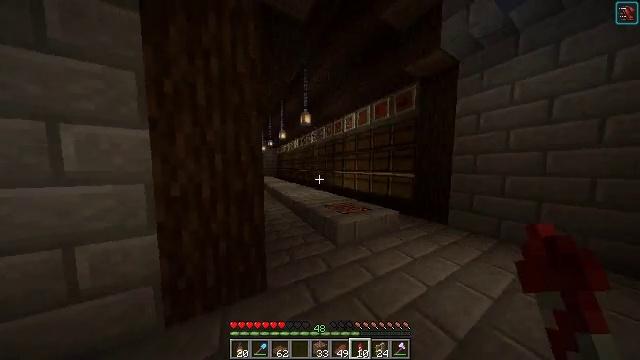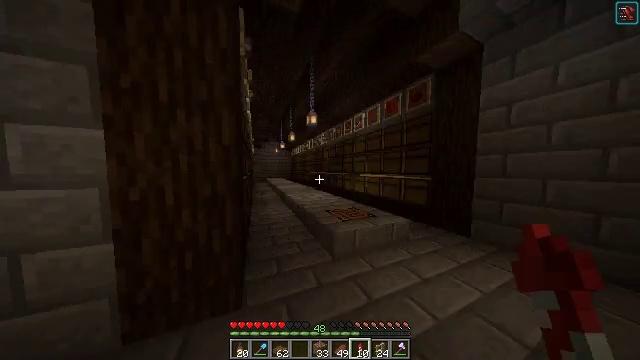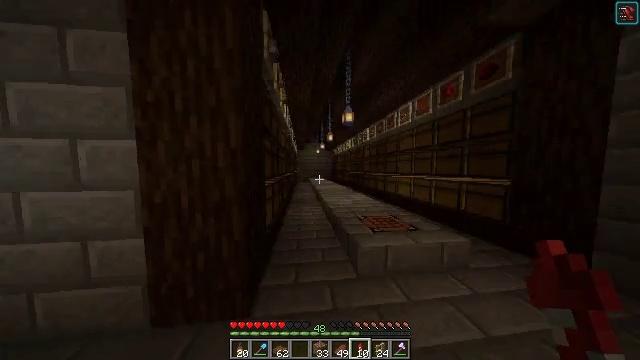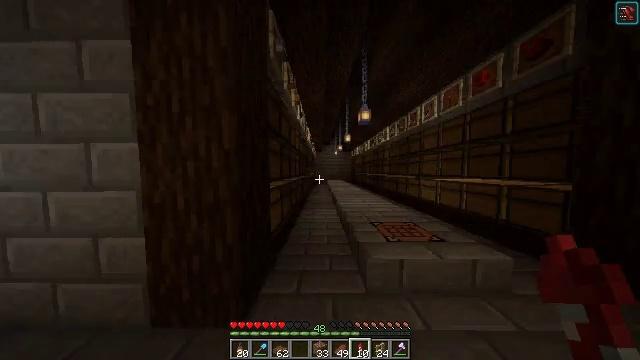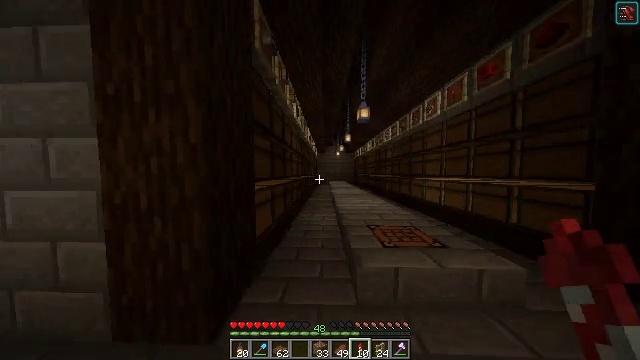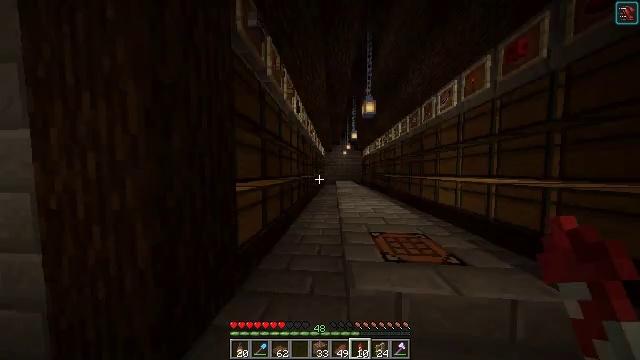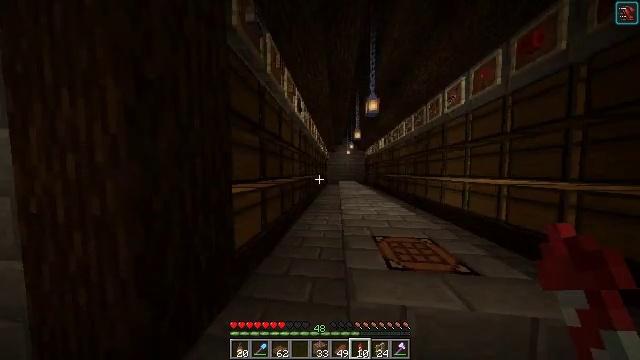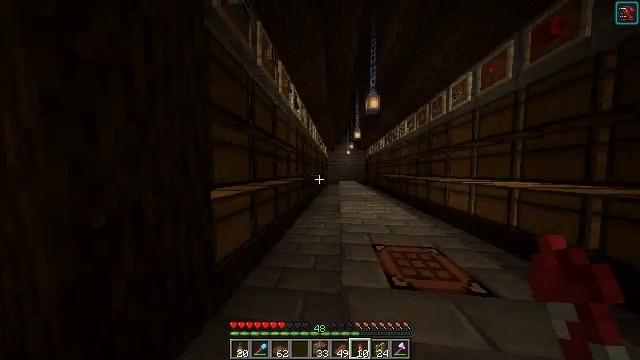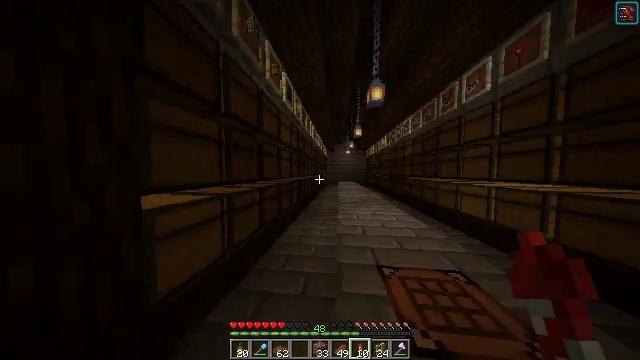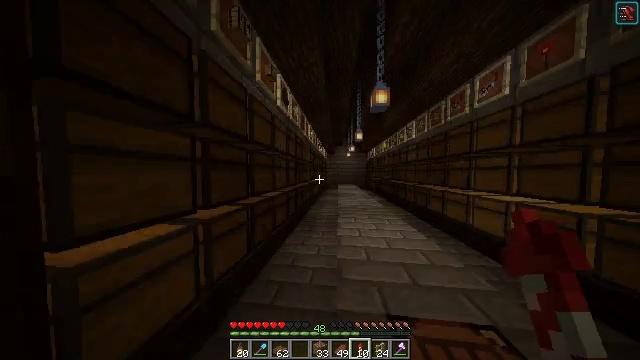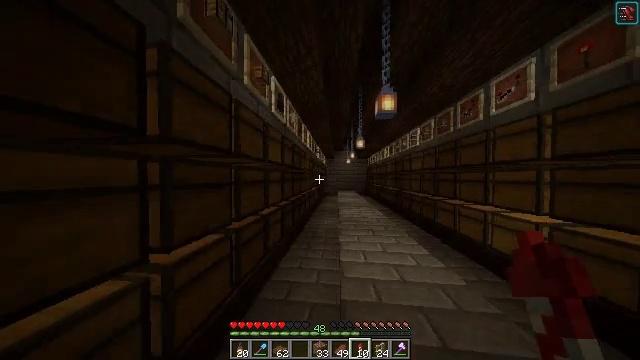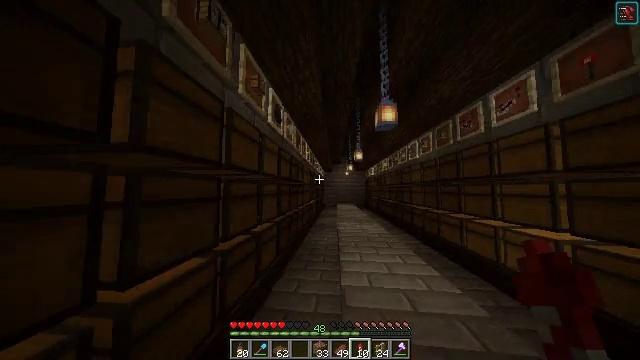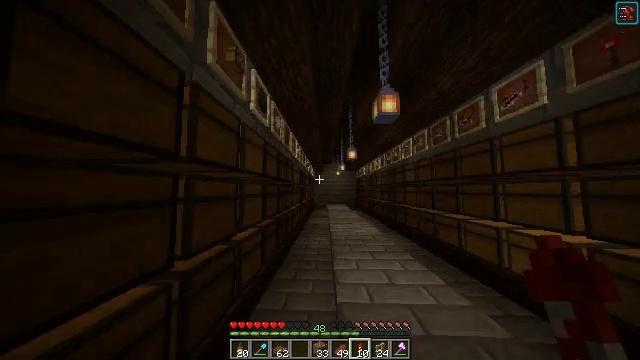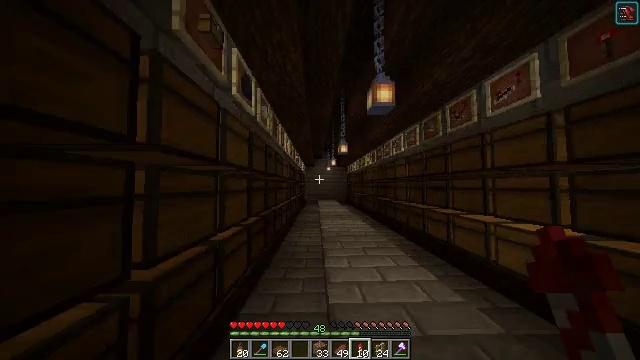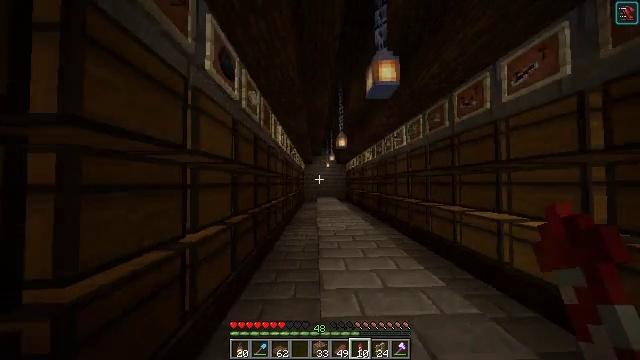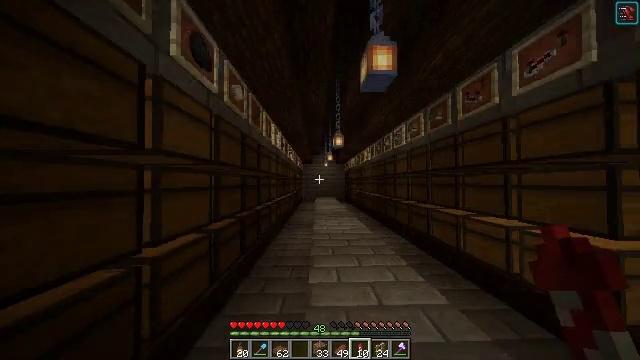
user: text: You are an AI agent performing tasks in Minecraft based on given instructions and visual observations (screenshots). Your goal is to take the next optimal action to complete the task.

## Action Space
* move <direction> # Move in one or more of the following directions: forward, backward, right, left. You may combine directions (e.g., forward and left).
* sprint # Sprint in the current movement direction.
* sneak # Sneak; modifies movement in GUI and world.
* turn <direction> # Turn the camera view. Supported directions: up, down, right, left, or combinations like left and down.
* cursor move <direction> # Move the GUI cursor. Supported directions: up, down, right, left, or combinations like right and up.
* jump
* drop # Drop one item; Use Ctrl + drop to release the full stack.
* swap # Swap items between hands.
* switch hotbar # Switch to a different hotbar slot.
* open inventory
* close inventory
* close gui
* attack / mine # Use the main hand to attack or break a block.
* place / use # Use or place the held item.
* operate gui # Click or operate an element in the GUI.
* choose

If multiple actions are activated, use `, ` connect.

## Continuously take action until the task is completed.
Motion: motion action
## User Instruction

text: Mine the spruce slab.
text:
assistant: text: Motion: move forward and move right, turn left
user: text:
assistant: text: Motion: move forward and move right, turn left
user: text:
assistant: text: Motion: move forward and move right, turn left
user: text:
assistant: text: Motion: move forward and move right, turn left
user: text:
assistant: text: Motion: move forward, turn left
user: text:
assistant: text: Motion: move forward, turn left
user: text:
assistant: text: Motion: move forward
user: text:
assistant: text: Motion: move forward
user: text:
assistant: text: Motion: move forward
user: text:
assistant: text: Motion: move forward, turn up
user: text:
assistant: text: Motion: move forward, turn up
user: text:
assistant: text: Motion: move forward, turn right
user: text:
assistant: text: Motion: move forward and move right, turn right and down
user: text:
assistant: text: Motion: move forward and move right, turn down
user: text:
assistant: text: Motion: move forward and move right
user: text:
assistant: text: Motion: move forward and move right
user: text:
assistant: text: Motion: move forward, turn left
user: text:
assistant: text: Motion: move forward, turn left
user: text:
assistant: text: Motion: move forward
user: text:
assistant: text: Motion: move forward, turn left
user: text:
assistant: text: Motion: move forward, turn left
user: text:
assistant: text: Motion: move forward, turn left
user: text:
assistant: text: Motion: move forward
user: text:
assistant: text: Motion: move forward
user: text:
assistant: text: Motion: move forward
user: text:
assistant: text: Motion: move forward, turn left
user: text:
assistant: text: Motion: move forward
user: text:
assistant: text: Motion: move forward
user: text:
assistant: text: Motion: move forward and move right, turn left
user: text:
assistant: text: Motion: move forward and move right, turn left